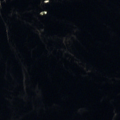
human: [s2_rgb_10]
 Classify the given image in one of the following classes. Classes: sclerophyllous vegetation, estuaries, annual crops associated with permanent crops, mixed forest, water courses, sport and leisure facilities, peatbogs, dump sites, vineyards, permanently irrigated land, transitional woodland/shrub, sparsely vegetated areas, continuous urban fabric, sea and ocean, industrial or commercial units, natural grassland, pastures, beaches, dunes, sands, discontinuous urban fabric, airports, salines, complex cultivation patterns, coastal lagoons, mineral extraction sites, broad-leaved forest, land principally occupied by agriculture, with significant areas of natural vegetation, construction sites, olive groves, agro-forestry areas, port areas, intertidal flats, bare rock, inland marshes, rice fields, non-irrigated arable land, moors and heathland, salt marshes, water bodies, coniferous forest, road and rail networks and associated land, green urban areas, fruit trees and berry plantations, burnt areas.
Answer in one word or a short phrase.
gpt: water bodies